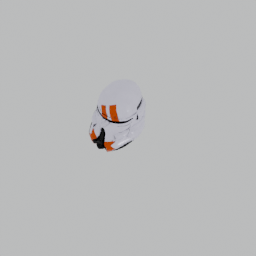
Label: people